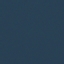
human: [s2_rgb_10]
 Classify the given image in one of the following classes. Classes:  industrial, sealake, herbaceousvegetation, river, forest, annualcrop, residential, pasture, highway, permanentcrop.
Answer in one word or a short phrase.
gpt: SeaLake